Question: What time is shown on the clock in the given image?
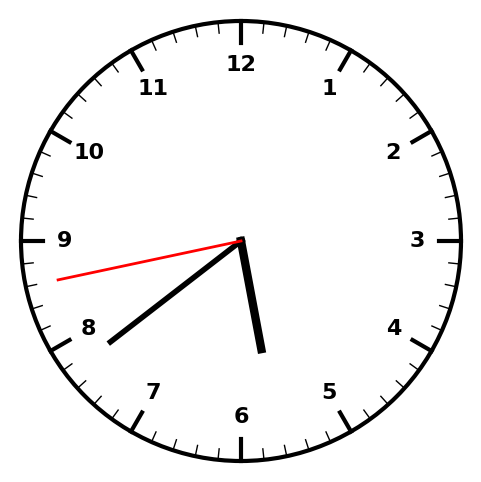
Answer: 05:38:43